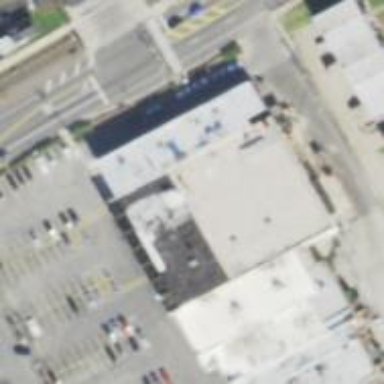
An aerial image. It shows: Supermarket.